Aerial crown-view tile of a tropical tree (Barro Colorado Island, Panama), acquired 20240918:
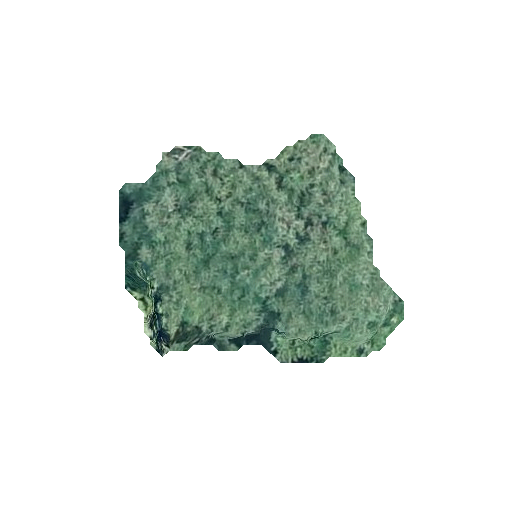
Species: Astronium graveolens
GBIF accepted scientific name: Astronium graveolens
Crown area: 74.902 m²